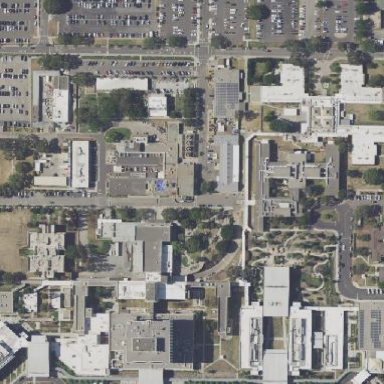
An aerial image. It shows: Healthcare facility identified as hospital.